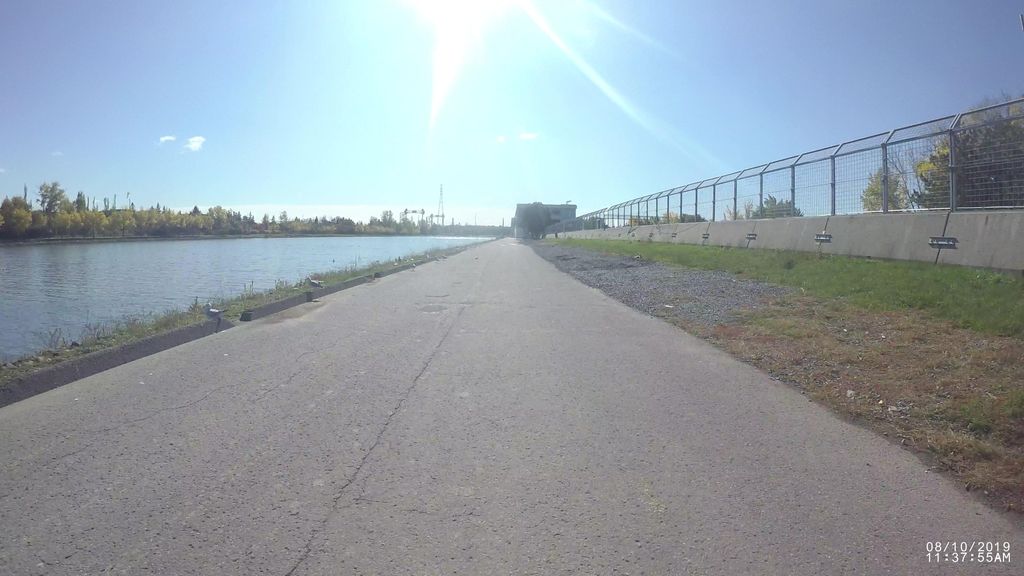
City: montreal